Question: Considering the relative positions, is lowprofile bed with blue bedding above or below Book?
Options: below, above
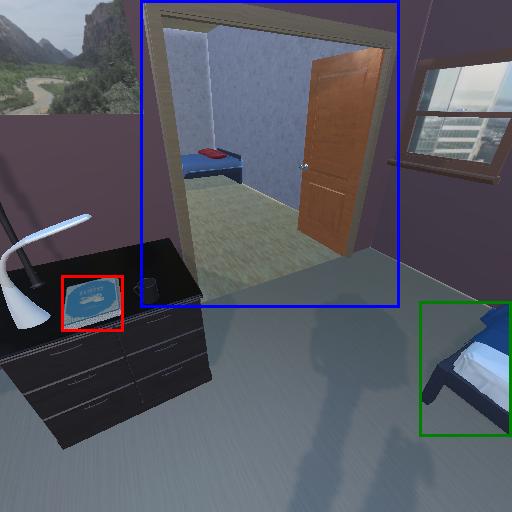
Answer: below